Question: How do I start implementing the drag & drop capability in an NSTableView to re-order items like the one we see in OSX's 'Language & Text' preferences panel?
I can't find any references online. Maybe I am looking for it with the wrong keywords?
Maybe it is not even NSTableView, maybe I need to extend NSTableColumn or NSCell.
I am using XCode 4.2 in Snow Leopard.
Any help appreciated!

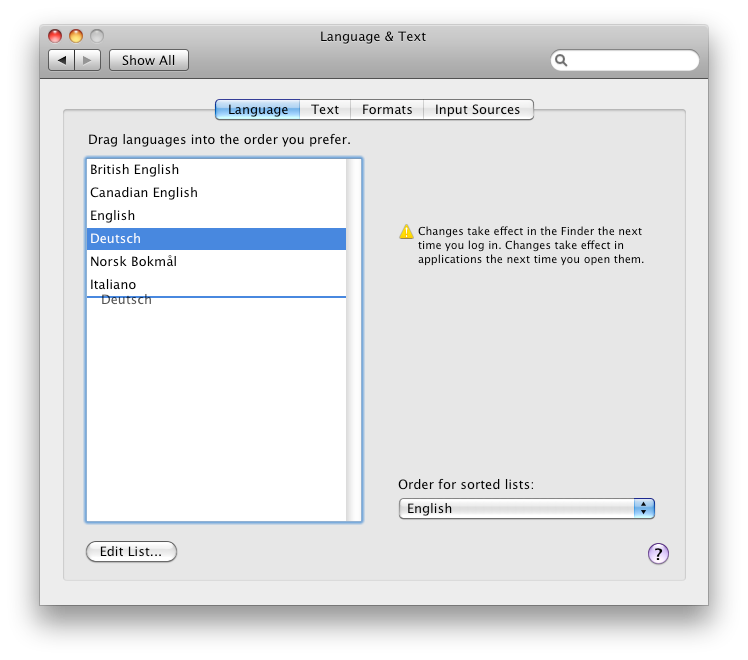
Answer: Implement the following below method for drag and drop
'''
1) - (BOOL)tableView:(NSTableView *)tv writeRows:(NSArray*)rows toPasteboard:(NSPasteboard*)pboard
2) - (NSArray *)namesOfPromisedFilesDroppedAtDestination:(NSURL *)dropDestination
3) - (void)draggedImage:(NSImage *)anImage endedAt:(NSPoint)aPoint operation:(NSDragOperation)operation
4) -(void)awakeFromNib
{
[tableView registerForDraggedTypes: [NSArray arrayWithObjects:NSPasteboardTypeString, nil]];
[tableView setDraggingSourceOperationMask:NSDragOperationEvery forLocal:NO];
}
'''
Also in bindings connect your table to datasource of your fileowner